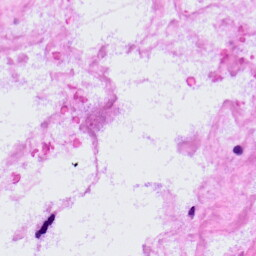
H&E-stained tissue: LymphNode